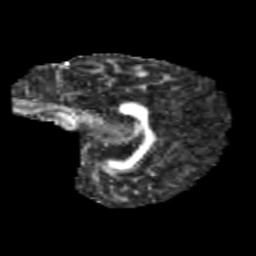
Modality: FA
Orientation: sagittal
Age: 9
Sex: male
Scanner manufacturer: siemens
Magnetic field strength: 3 T
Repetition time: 3.8 s
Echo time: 0.07 s